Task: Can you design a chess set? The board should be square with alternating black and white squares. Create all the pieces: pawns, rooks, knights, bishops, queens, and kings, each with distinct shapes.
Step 5444:
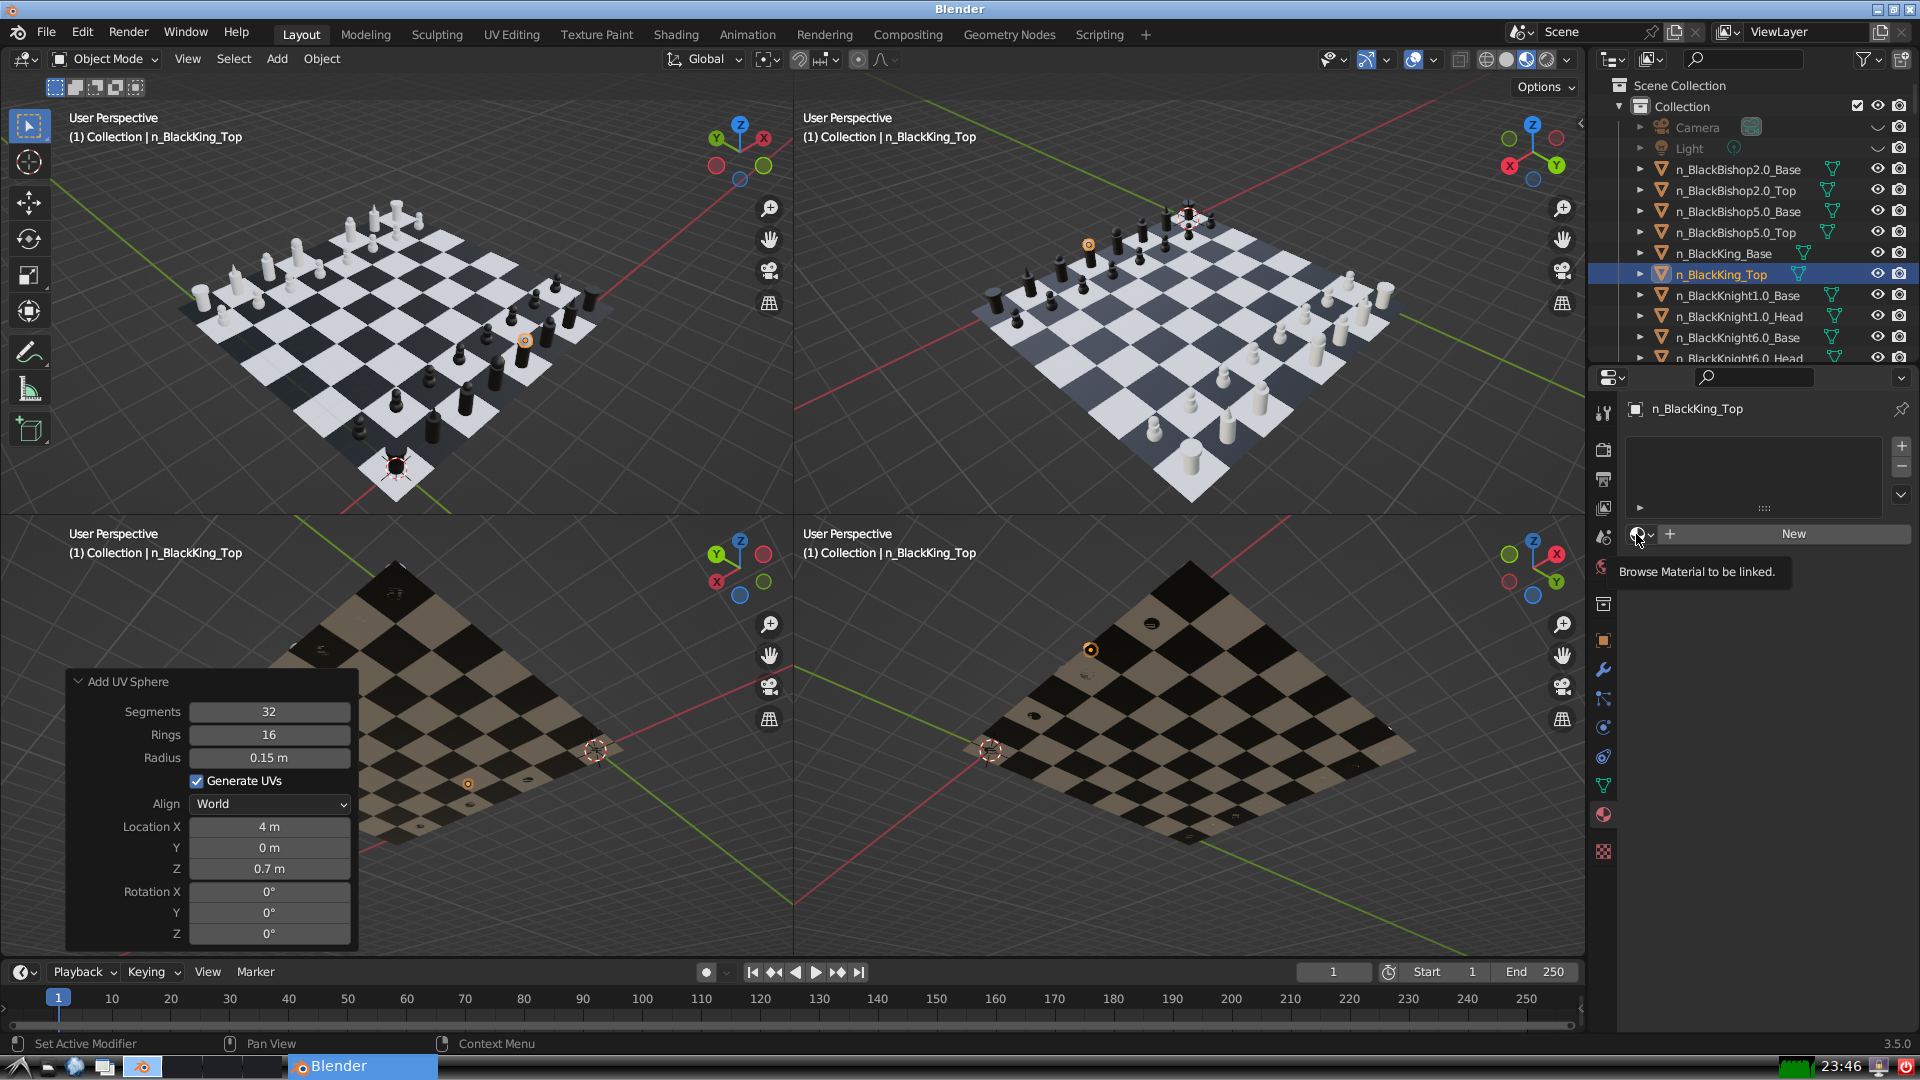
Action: click: no